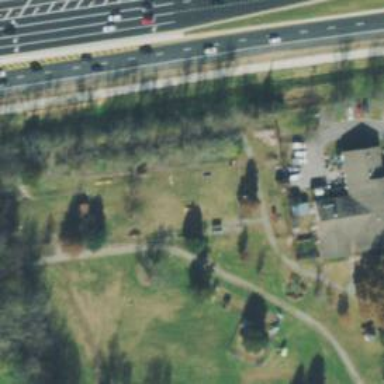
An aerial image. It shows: Dog park for leisure land.